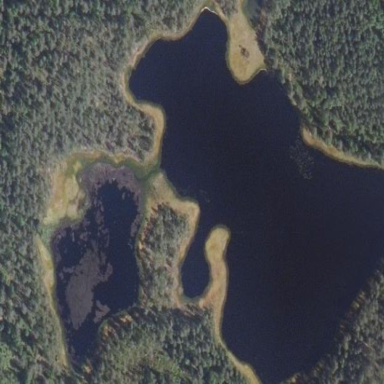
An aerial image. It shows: Lake with natural water.